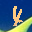
Label: 4